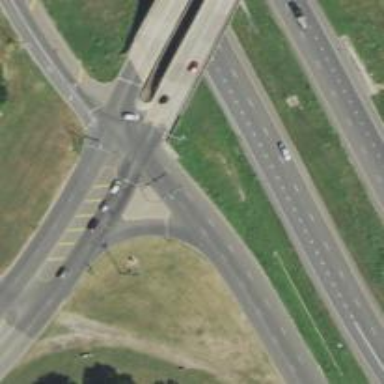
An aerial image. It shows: Secondary link road.